Field crop: maize
Growth stage: 2
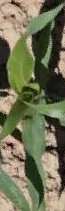
Species: maize